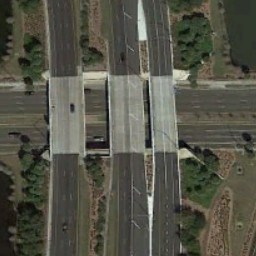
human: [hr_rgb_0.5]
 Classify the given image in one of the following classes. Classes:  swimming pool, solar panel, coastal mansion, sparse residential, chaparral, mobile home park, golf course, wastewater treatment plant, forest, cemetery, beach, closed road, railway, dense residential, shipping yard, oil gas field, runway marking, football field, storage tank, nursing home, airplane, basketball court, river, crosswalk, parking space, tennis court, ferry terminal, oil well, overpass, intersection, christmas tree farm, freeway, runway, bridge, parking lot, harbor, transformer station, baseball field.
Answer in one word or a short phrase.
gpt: overpass